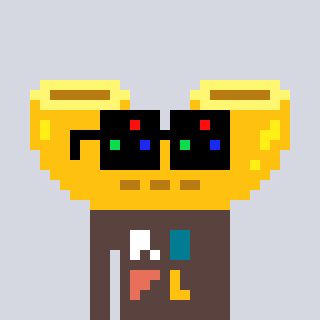
a pixel art character with square black sunglasses, a macaroni-shaped head and a darkbrown-colored body on a cool background